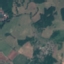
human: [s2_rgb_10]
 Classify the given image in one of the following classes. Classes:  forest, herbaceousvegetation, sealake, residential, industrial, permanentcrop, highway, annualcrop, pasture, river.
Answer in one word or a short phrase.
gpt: Pasture